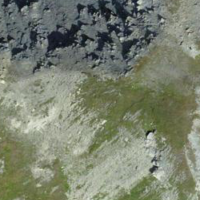
EUNIS habitat code: 31
Species observed at this site:
Saxifraga oppositifolia